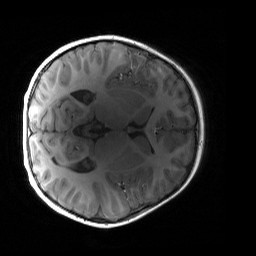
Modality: T1w
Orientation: axial
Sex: female
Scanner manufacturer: siemens
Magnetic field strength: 3 T
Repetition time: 1.9 s
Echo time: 0.00243 s